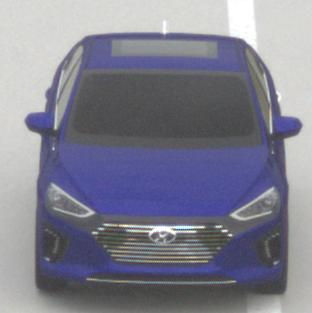
Make: Hyundai
Model: IONIQ Hybrid
Detailed model: IONIQ (AE) Hybrid
Model produced from: 2016/10
Model produced until: 2018/08
Doors: 5
Color: blue
Road condition: dry road
Daytime: midday
Contrast: low contrast